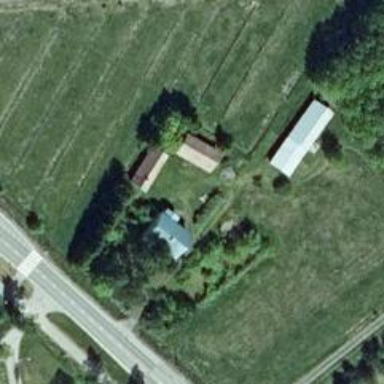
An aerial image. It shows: Farm.